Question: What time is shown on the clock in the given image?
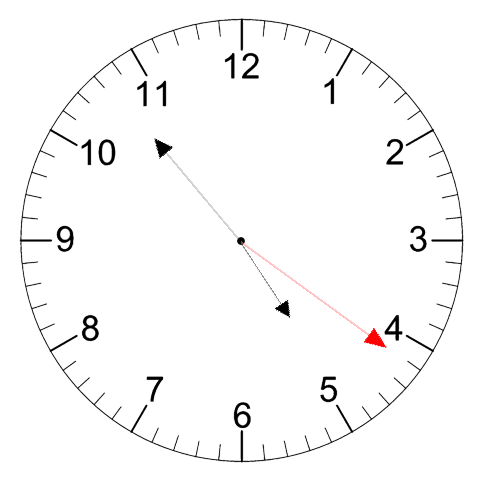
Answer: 04:53:21